Interaction volume radius: 10 \u00c5
Interaction volume height: 25 \u00c5
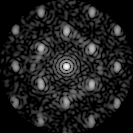
Disorder parameter: 0.4308